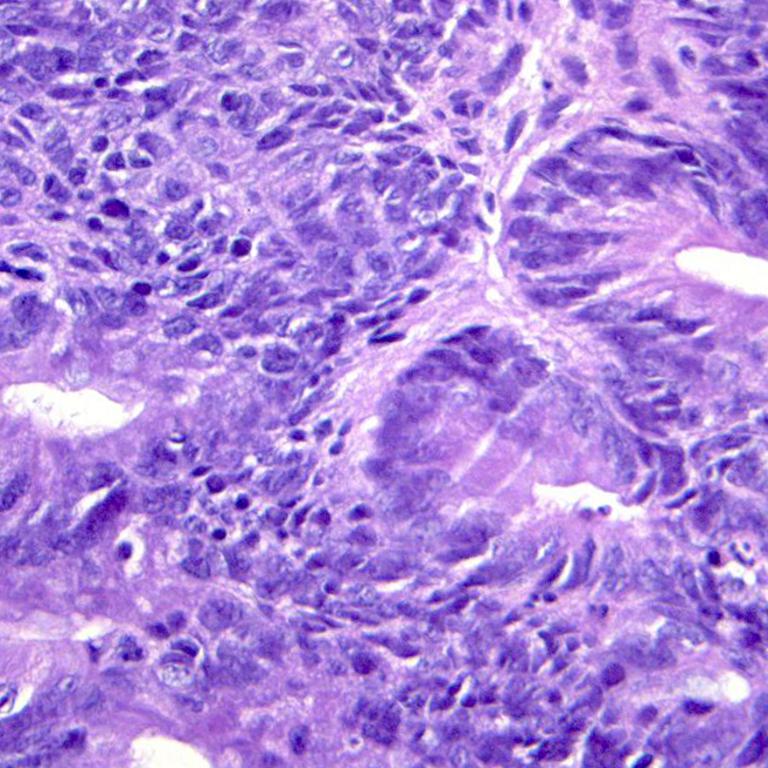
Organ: colon
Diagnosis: adenocarcinomas